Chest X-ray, PA view. Patient: 57 years old, sex F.
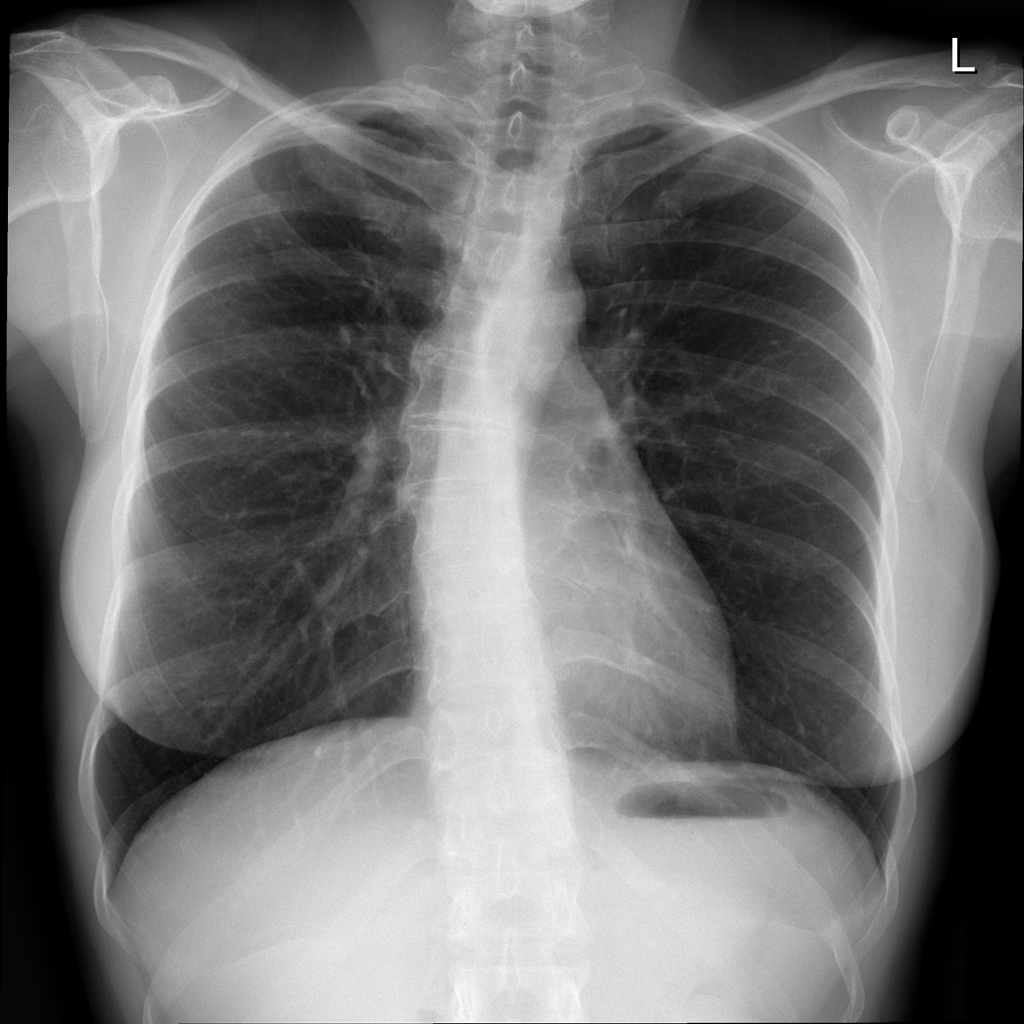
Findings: No Finding